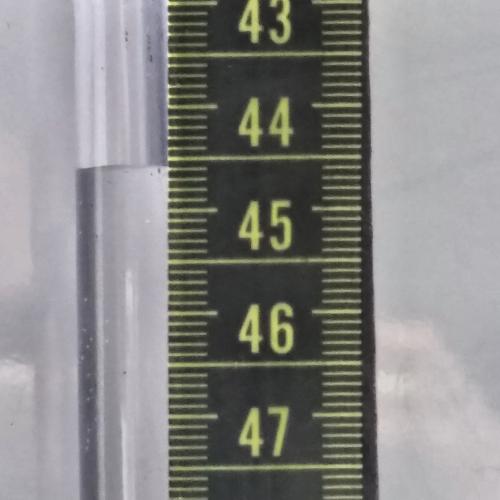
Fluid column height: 44.6 cm